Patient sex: M
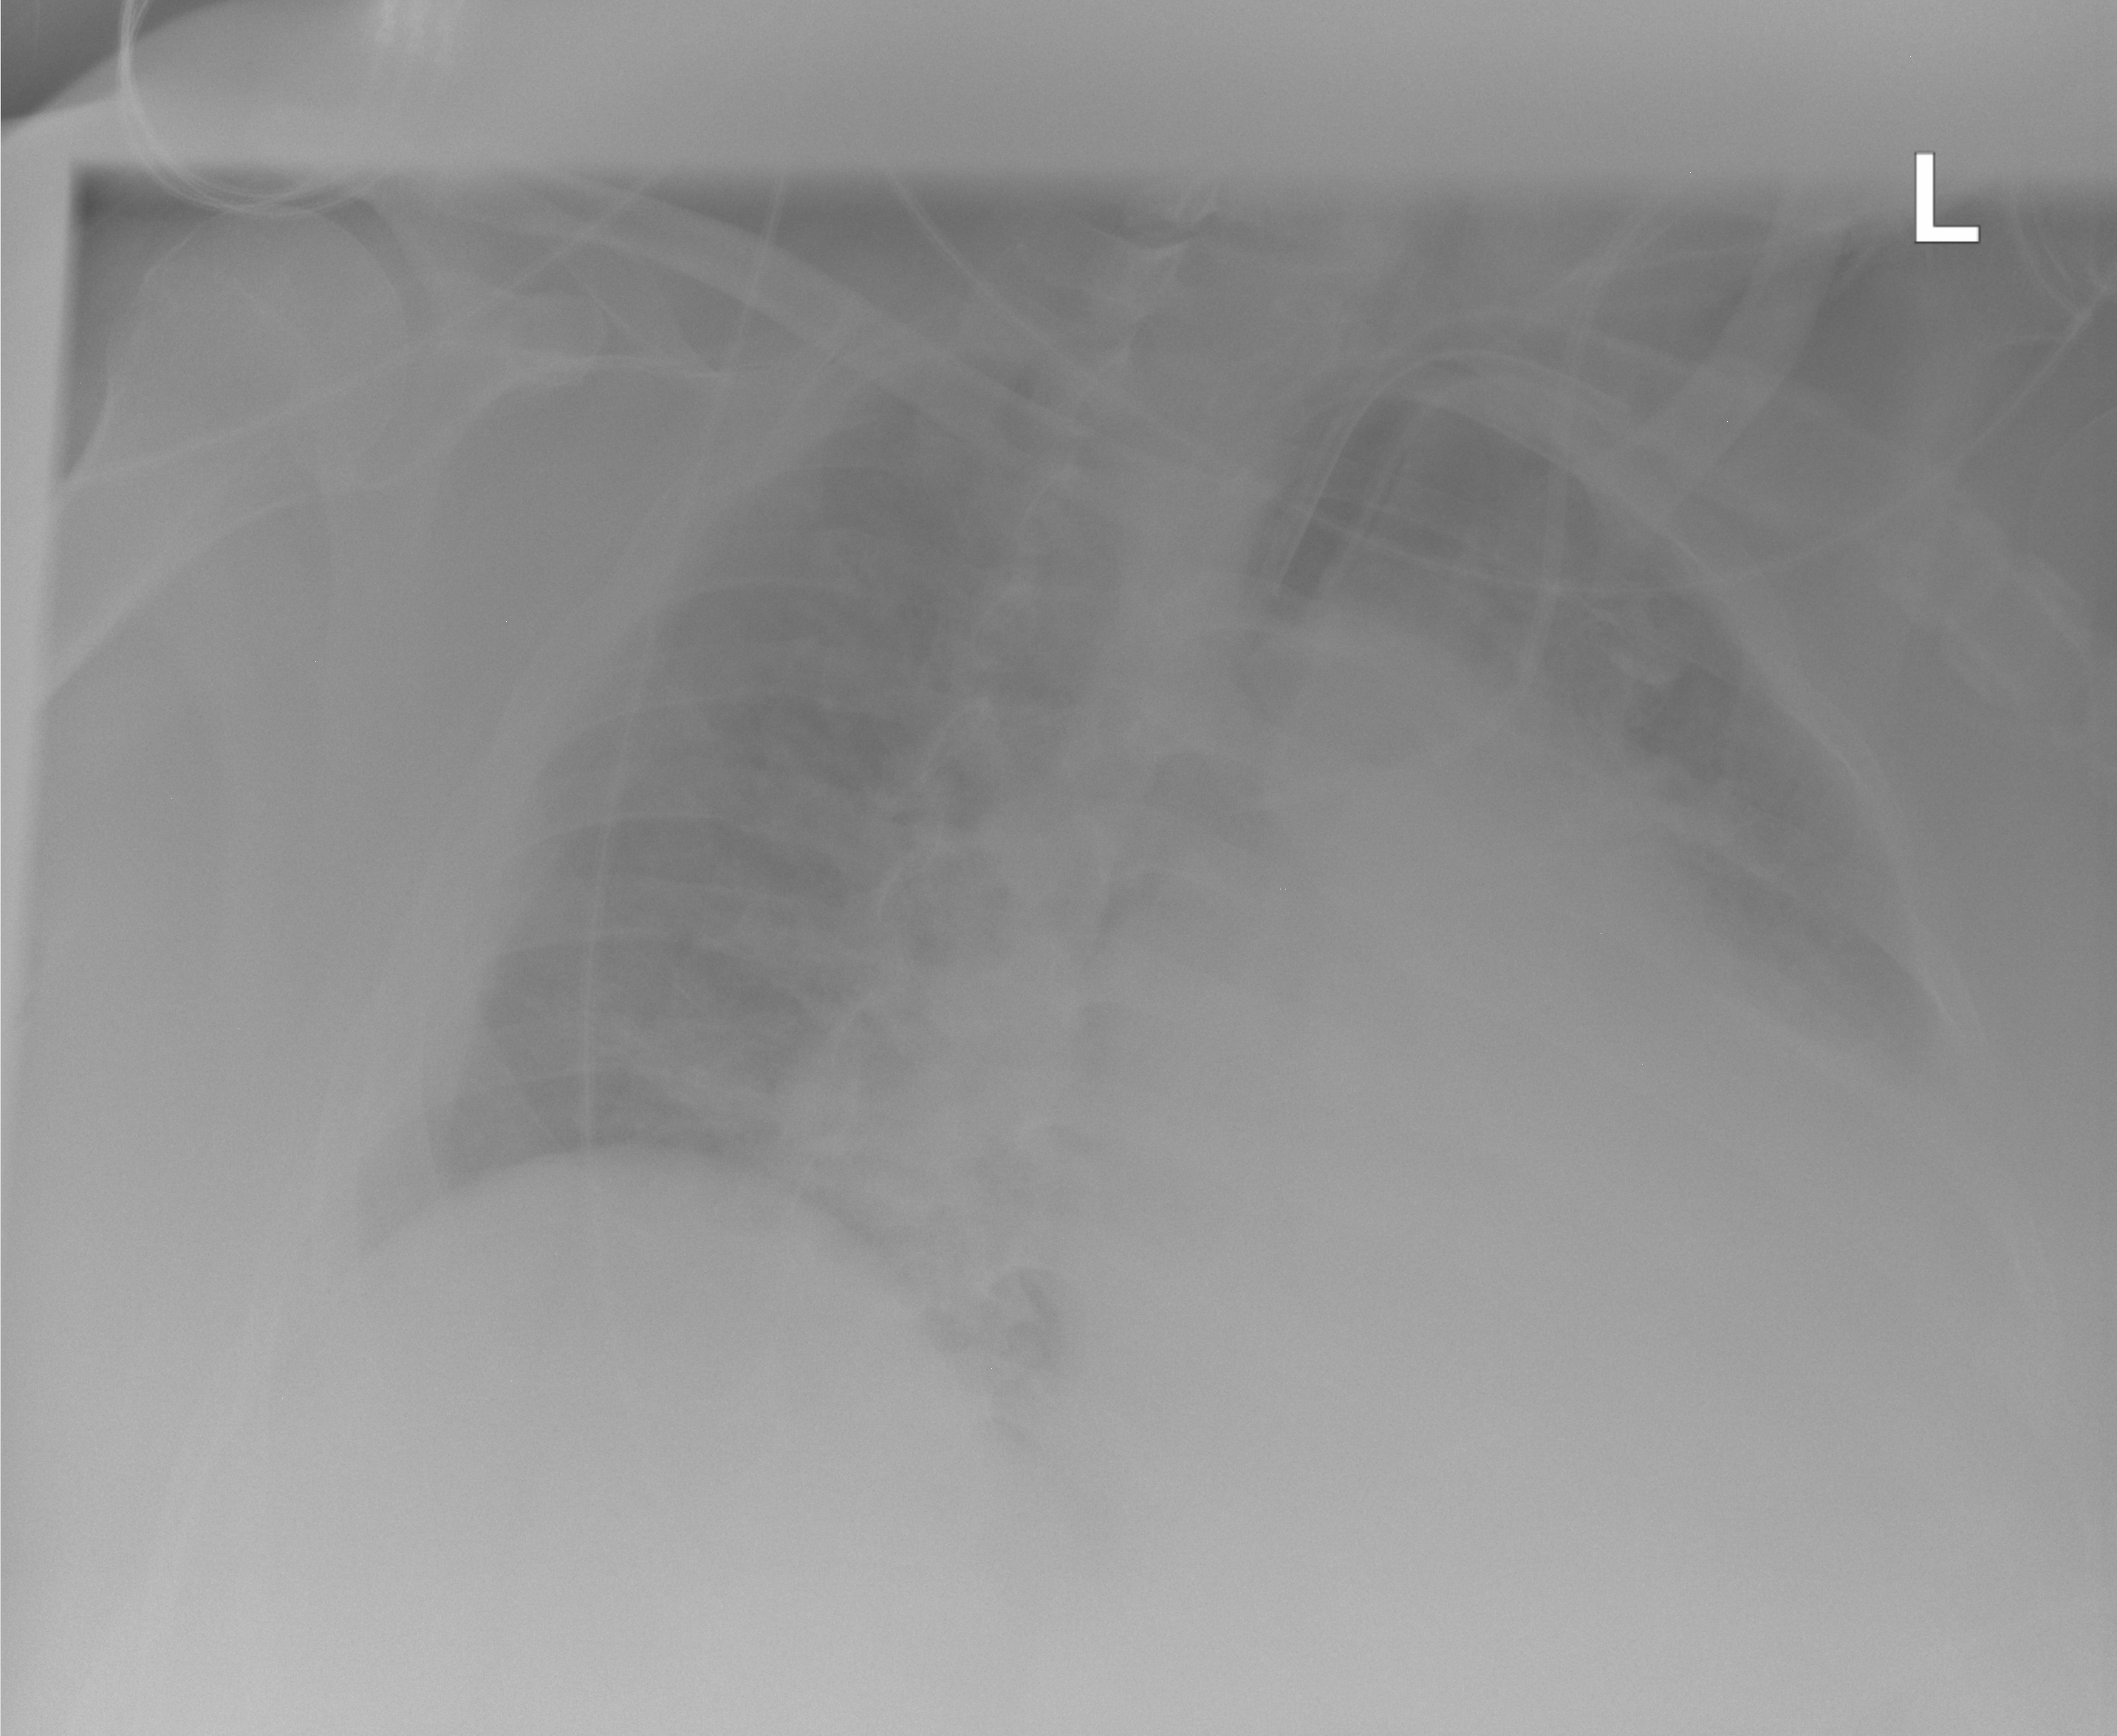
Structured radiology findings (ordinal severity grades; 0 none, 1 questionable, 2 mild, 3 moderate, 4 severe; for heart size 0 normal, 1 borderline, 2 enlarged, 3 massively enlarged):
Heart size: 2
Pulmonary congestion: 2
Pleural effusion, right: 2
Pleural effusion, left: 3
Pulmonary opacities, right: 2
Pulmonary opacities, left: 0
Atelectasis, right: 2
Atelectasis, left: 3